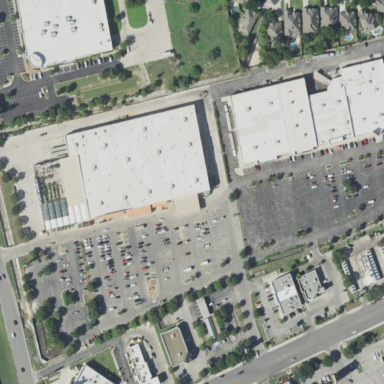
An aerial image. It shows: Retail area.